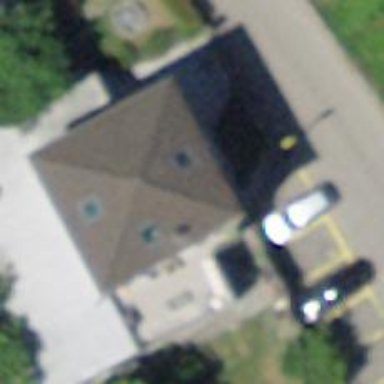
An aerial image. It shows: Restaurant.